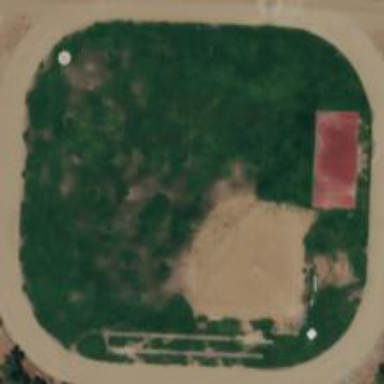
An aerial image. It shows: Track in leisure land.